Question: I have a class to handle Businesses that I build with Hibernate and it works great.
For example, if I want to a new Business, I simply call 'addBusiness' method.
Example:
'''
package implementations;
import org.hibernate.SessionFactory;
import org.hibernate.cfg.Configuration;
import entities.*;
public class Controller {
private static SessionFactory sessionFactory = null;
public static SessionFactory getSessionFactroy() {
if(sessionFactory == null)
sessionFactory = new Configuration().configure().buildSessionFactory();
return sessionFactory;
}
public static void main(String[] args) {
// TODO Auto-generated method stub
Users users = Users.getInstance();
Businesses.getInstance().addBusiness(new Business(3, "", "", "", 1.1, 1.1));
}
}
'''
I have a web application for manage my database, so I tried to call this function from the 'JSP' file:
'''
<%@page import="entities.Business"%>
<%@page import="implementations.Businesses"%>
<%@page import="entities.Coupon, implementations.Coupons "%>
<%
/* String bname = request.getParameter("bname");
String image = request.getParameter("image");
String details = request.getParameter("details");
String latitude = request.getParameter("latitude");
String longitude = request.getParameter("longitude");
if(bname == null || image == null || details == null || latitude == null || longitude == null) {
out.println("You have missing arguments!");
} else {
Businesses b = Businesses.getInstance();
b.addBusiness(new Business(0, details, image, bname, Double.parseDouble(latitude), Double.parseDouble(longitude)));
}
*/
Businesses.getInstance().addBusiness(new Business(1, "", "", "", 1.1, 1.1));
%>
'''
I'm getting this error in the console:
'''
Dec 12, 2013 9:08:24 PM org.apache.catalina.core.AprLifecycleListener init
INFO: The APR based Apache Tomcat Native library which allows optimal performance in production environments was not found on the java.library.path: C:\Program Files\Java\jre7\bin;C:\Windows\Sun\Java\bin;C:\Windows\system32;C:\Windows;C:\Program Files (x86)\NVIDIA Corporation\PhysX\Common;C:\Program Files (x86)\Intel\iCLS Client\;C:\Program Files\Intel\iCLS Client\;C:\Windows\system32;C:\Windows;C:\Windows\System32\Wbem;C:\Windows\System32\WindowsPowerShell\v1.0\;C:\Program Files\Intel\Intel(R) Management Engine Components\DAL;C:\Program Files\Intel\Intel(R) Management Engine Components\IPT;C:\Program Files (x86)\Intel\Intel(R) Management Engine Components\DAL;C:\Program Files (x86)\Intel\Intel(R) Management Engine Components\IPT;C:\Program Files\Microsoft SQL Server\110\Tools\Binn\;C:\Program Files\MATLAB\R2011a\runtime\win64;C:\Program Files\MATLAB\R2011a\bin;.
Dec 12, 2013 9:08:24 PM org.apache.tomcat.util.digester.SetPropertiesRule begin
WARNING: [SetPropertiesRule]{Server/Service/Engine/Host/Context} Setting property 'source' to 'org.eclipse.jst.jee.server:firstXDw' did not find a matching property.
Dec 12, 2013 9:08:24 PM org.apache.coyote.AbstractProtocolHandler init
INFO: Initializing ProtocolHandler ["http-bio-8080"]
Dec 12, 2013 9:08:24 PM org.apache.coyote.AbstractProtocolHandler init
INFO: Initializing ProtocolHandler ["ajp-bio-8009"]
Dec 12, 2013 9:08:24 PM org.apache.catalina.startup.Catalina load
INFO: Initialization processed in 435 ms
Dec 12, 2013 9:08:24 PM org.apache.catalina.core.StandardService startInternal
INFO: Starting service Catalina
Dec 12, 2013 9:08:24 PM org.apache.catalina.core.StandardEngine startInternal
INFO: Starting Servlet Engine: Apache Tomcat/7.0.12
Dec 12, 2013 9:08:25 PM org.apache.coyote.AbstractProtocolHandler start
INFO: Starting ProtocolHandler ["http-bio-8080"]
Dec 12, 2013 9:08:25 PM org.apache.coyote.AbstractProtocolHandler start
INFO: Starting ProtocolHandler ["ajp-bio-8009"]
Dec 12, 2013 9:08:25 PM org.apache.catalina.startup.Catalina start
INFO: Server startup in 334 ms
Dec 12, 2013 9:08:26 PM org.apache.catalina.core.StandardWrapperValve invoke
SEVERE: Servlet.service() for servlet [jsp] in context with path [/firstXDw] threw exception [javax.servlet.ServletException: java.lang.NoClassDefFoundError: org/hibernate/Session] with root cause
java.lang.ClassNotFoundException: org.hibernate.Session
at org.apache.catalina.loader.WebappClassLoader.loadClass(WebappClassLoader.java:1676)
at org.apache.catalina.loader.WebappClassLoader.loadClass(WebappClassLoader.java:1521)
at org.apache.jsp.views.addnewbusiness_jsp._jspService(addnewbusiness_jsp.java:75)
at org.apache.jasper.runtime.HttpJspBase.service(HttpJspBase.java:70)
at javax.servlet.http.HttpServlet.service(HttpServlet.java:722)
at org.apache.jasper.servlet.JspServletWrapper.service(JspServletWrapper.java:419)
at org.apache.jasper.servlet.JspServlet.serviceJspFile(JspServlet.java:391)
at org.apache.jasper.servlet.JspServlet.service(JspServlet.java:334)
at javax.servlet.http.HttpServlet.service(HttpServlet.java:722)
at org.apache.catalina.core.ApplicationFilterChain.internalDoFilter(ApplicationFilterChain.java:304)
at org.apache.catalina.core.ApplicationFilterChain.doFilter(ApplicationFilterChain.java:210)
at org.apache.catalina.core.StandardWrapperValve.invoke(StandardWrapperValve.java:240)
at org.apache.catalina.core.StandardContextValve.invoke(StandardContextValve.java:164)
at org.apache.catalina.authenticator.AuthenticatorBase.invoke(AuthenticatorBase.java:462)
at org.apache.catalina.core.StandardHostValve.invoke(StandardHostValve.java:164)
at org.apache.catalina.valves.ErrorReportValve.invoke(ErrorReportValve.java:100)
at org.apache.catalina.valves.AccessLogValve.invoke(AccessLogValve.java:562)
at org.apache.catalina.core.StandardEngineValve.invoke(StandardEngineValve.java:118)
at org.apache.catalina.connector.CoyoteAdapter.service(CoyoteAdapter.java:395)
at org.apache.coyote.http11.Http11Processor.process(Http11Processor.java:250)
at org.apache.coyote.http11.Http11Protocol$Http11ConnectionHandler.process(Http11Protocol.java:188)
at org.apache.coyote.http11.Http11Protocol$Http11ConnectionHandler.process(Http11Protocol.java:166)
at org.apache.tomcat.util.net.JIoEndpoint$SocketProcessor.run(JIoEndpoint.java:302)
at java.util.concurrent.ThreadPoolExecutor.runWorker(Unknown Source)
at java.util.concurrent.ThreadPoolExecutor$Worker.run(Unknown Source)
at java.lang.Thread.run(Unknown Source)
'''
And this error on the web:
'''
HTTP Status 500 -
--------------------------------------------------------------------------------
type Exception report
message
description The server encountered an internal error () that prevented it from fulfilling this request.
exception
org.apache.jasper.JasperException: javax.servlet.ServletException: java.lang.NoClassDefFoundError: org/hibernate/Session
org.apache.jasper.servlet.JspServletWrapper.handleJspException(JspServletWrapper.java:534)
org.apache.jasper.servlet.JspServletWrapper.service(JspServletWrapper.java:442)
org.apache.jasper.servlet.JspServlet.serviceJspFile(JspServlet.java:391)
org.apache.jasper.servlet.JspServlet.service(JspServlet.java:334)
javax.servlet.http.HttpServlet.service(HttpServlet.java:722)
root cause
javax.servlet.ServletException: java.lang.NoClassDefFoundError: org/hibernate/Session
org.apache.jasper.runtime.PageContextImpl.doHandlePageException(PageContextImpl.java:911)
org.apache.jasper.runtime.PageContextImpl.handlePageException(PageContextImpl.java:840)
org.apache.jsp.views.addnewbusiness_jsp._jspService(addnewbusiness_jsp.java:82)
org.apache.jasper.runtime.HttpJspBase.service(HttpJspBase.java:70)
javax.servlet.http.HttpServlet.service(HttpServlet.java:722)
org.apache.jasper.servlet.JspServletWrapper.service(JspServletWrapper.java:419)
org.apache.jasper.servlet.JspServlet.serviceJspFile(JspServlet.java:391)
org.apache.jasper.servlet.JspServlet.service(JspServlet.java:334)
javax.servlet.http.HttpServlet.service(HttpServlet.java:722)
root cause
java.lang.NoClassDefFoundError: org/hibernate/Session
org.apache.jsp.views.addnewbusiness_jsp._jspService(addnewbusiness_jsp.java:75)
org.apache.jasper.runtime.HttpJspBase.service(HttpJspBase.java:70)
javax.servlet.http.HttpServlet.service(HttpServlet.java:722)
org.apache.jasper.servlet.JspServletWrapper.service(JspServletWrapper.java:419)
org.apache.jasper.servlet.JspServlet.serviceJspFile(JspServlet.java:391)
org.apache.jasper.servlet.JspServlet.service(JspServlet.java:334)
javax.servlet.http.HttpServlet.service(HttpServlet.java:722)
root cause
java.lang.ClassNotFoundException: org.hibernate.Session
org.apache.catalina.loader.WebappClassLoader.loadClass(WebappClassLoader.java:1676)
org.apache.catalina.loader.WebappClassLoader.loadClass(WebappClassLoader.java:1521)
org.apache.jsp.views.addnewbusiness_jsp._jspService(addnewbusiness_jsp.java:75)
org.apache.jasper.runtime.HttpJspBase.service(HttpJspBase.java:70)
javax.servlet.http.HttpServlet.service(HttpServlet.java:722)
org.apache.jasper.servlet.JspServletWrapper.service(JspServletWrapper.java:419)
org.apache.jasper.servlet.JspServlet.serviceJspFile(JspServlet.java:391)
org.apache.jasper.servlet.JspServlet.service(JspServlet.java:334)
javax.servlet.http.HttpServlet.service(HttpServlet.java:722)
note The full stack trace of the root cause is available in the Apache Tomcat/7.0.12 logs.
--------------------------------------------------------------------------------
Apache Tomcat/7.0.12
'''
Why is the problem and how can I fix it?
this is my project hierarchy.

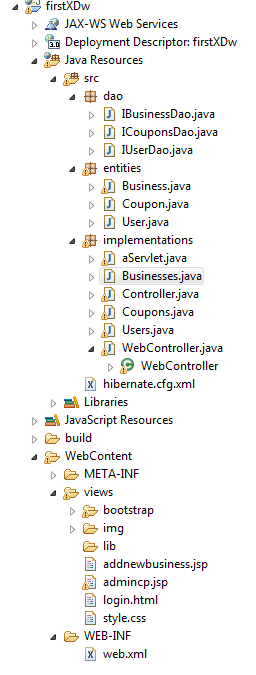
Answer: javax.servlet.ServletException: java.lang.NoClassDefFoundError: org/hibernate/Session
It seems you are missing hibernate.core jar...